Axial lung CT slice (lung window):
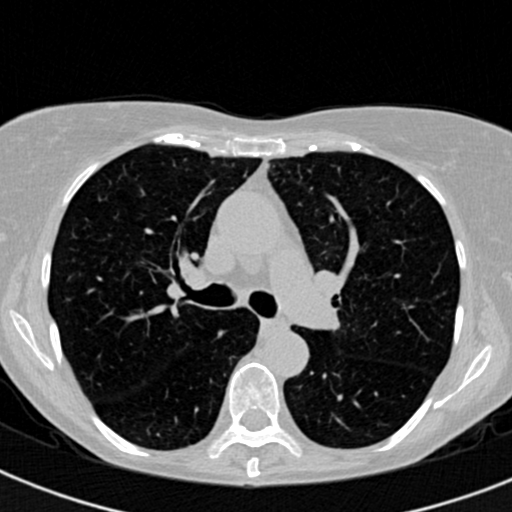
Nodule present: no